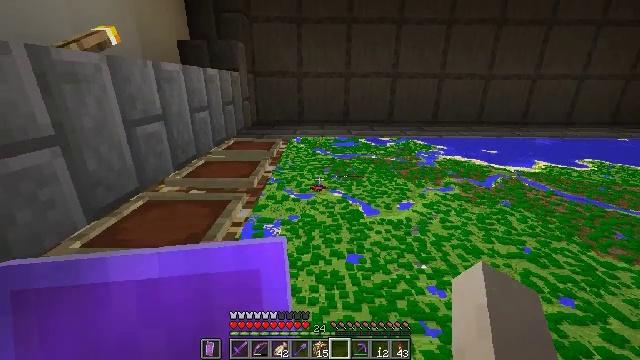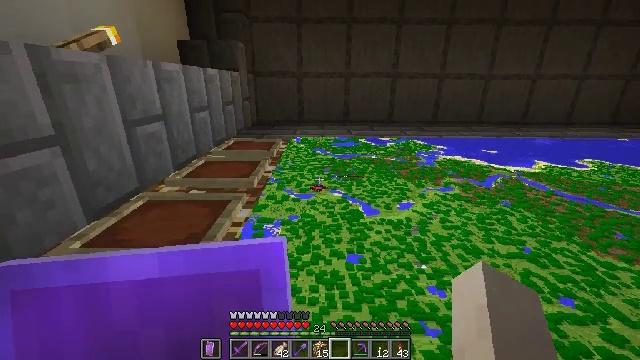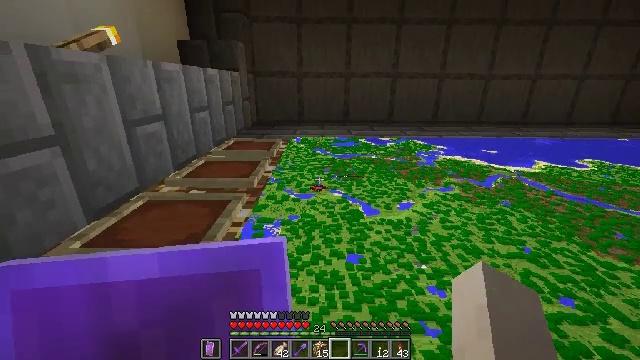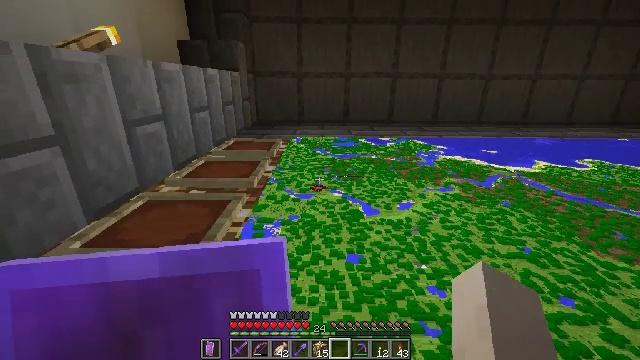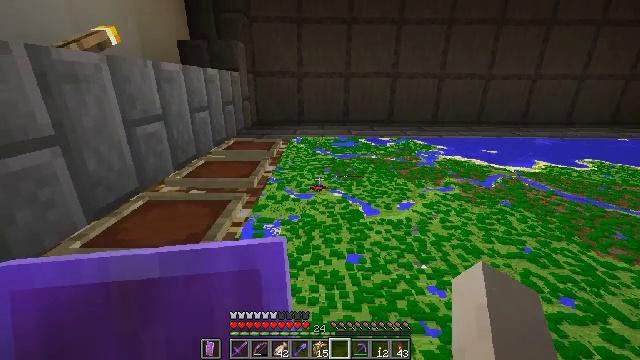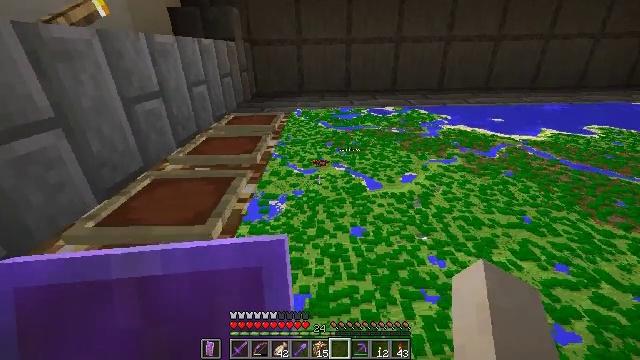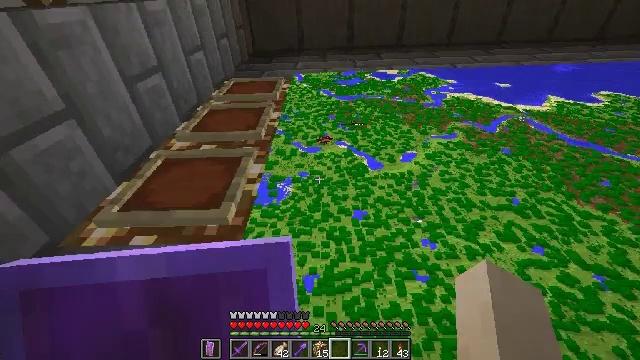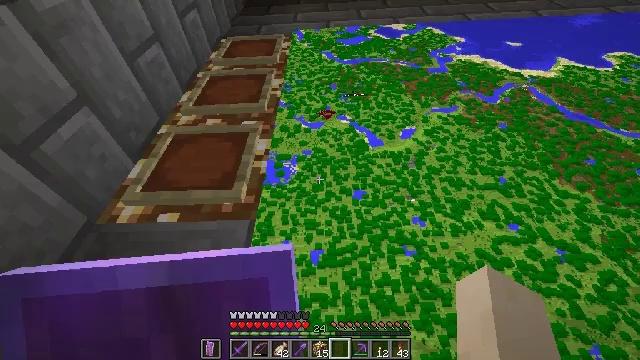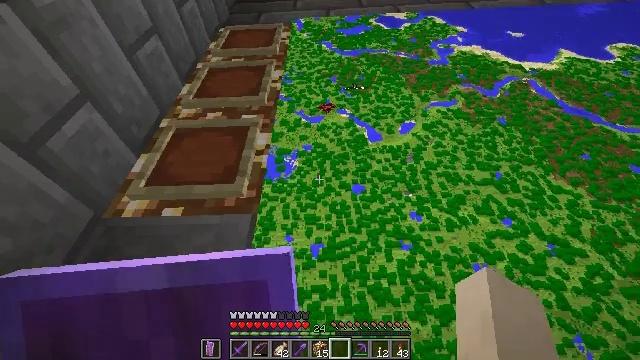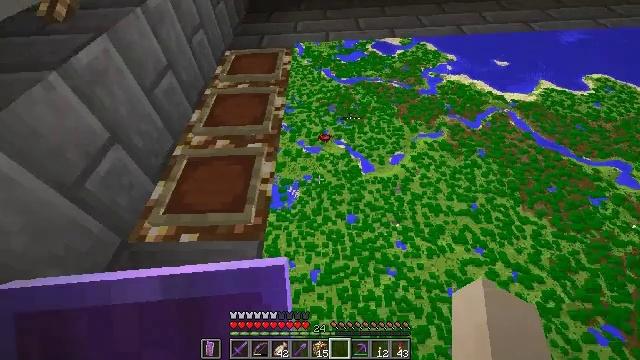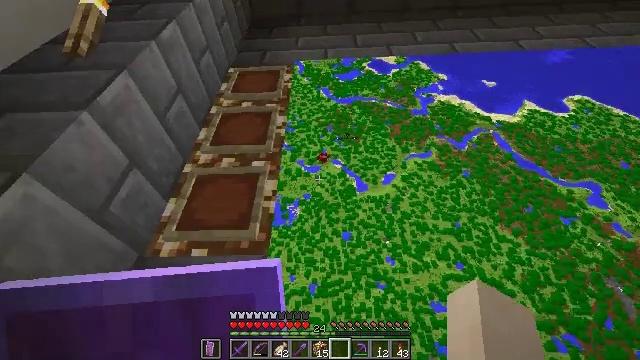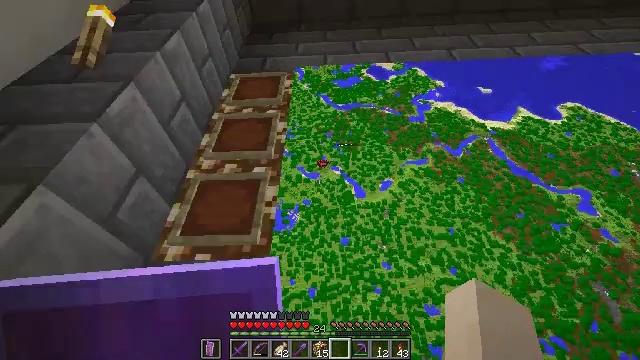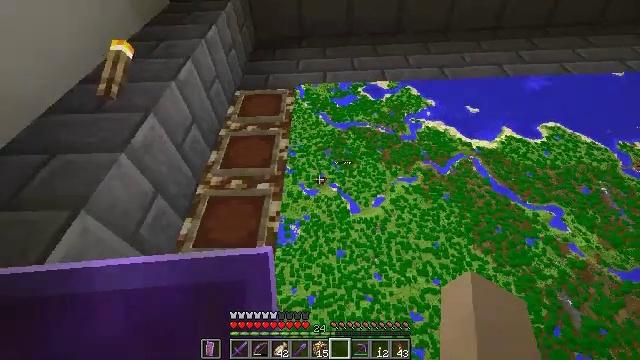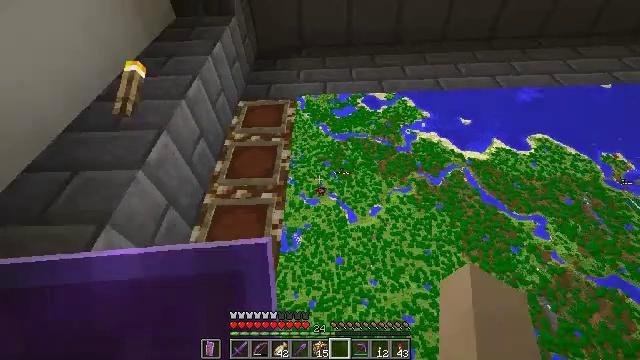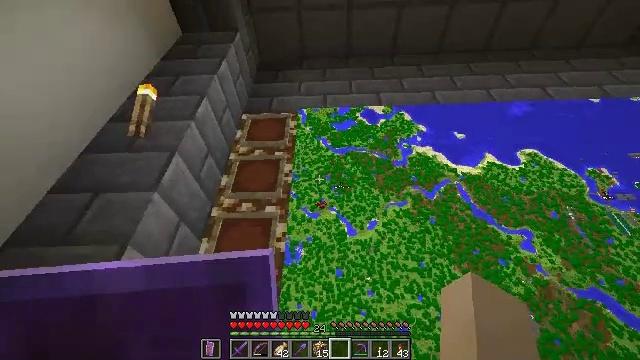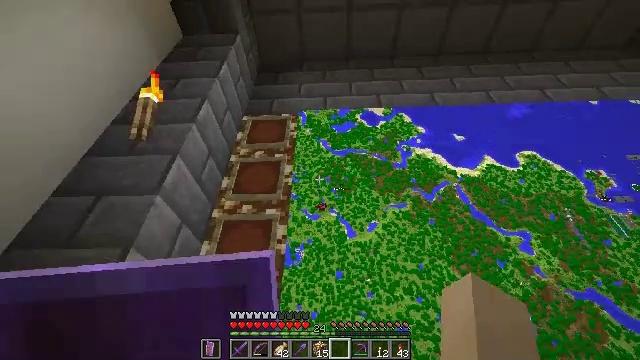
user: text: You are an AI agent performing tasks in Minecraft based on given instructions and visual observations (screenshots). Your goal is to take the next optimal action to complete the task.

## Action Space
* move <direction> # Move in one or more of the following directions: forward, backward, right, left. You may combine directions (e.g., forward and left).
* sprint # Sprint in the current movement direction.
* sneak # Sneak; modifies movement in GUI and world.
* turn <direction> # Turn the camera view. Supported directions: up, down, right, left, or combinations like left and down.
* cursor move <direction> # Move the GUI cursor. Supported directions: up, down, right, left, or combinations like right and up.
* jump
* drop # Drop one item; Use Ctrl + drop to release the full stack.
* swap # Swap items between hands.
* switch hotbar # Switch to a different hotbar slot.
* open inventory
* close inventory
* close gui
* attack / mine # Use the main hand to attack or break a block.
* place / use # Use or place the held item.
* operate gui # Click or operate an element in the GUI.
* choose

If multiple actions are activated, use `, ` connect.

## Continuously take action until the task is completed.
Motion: motion action
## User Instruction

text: Convert stone into smooth stone using the furnace.
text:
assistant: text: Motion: no_op
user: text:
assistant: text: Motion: no_op
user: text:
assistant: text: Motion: no_op
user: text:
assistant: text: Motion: no_op
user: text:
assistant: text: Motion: move back, turn left and down
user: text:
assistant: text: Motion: move back, turn down
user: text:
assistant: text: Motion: move back, turn down
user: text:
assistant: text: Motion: move back, turn down
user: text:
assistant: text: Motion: move back
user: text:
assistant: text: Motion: move back
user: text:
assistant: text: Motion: move back
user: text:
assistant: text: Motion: move back
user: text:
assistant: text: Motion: move back
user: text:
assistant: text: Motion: move back
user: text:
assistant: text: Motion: move back
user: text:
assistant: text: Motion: move back, turn down
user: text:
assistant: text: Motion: move back, turn down
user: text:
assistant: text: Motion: move back, turn down
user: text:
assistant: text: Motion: move back, turn down
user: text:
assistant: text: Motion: move back, turn down
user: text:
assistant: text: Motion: move back, turn right and down
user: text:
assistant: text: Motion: move back, turn down
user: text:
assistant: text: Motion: move back, turn down
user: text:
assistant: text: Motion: move back
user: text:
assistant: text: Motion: no_op
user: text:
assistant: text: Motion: no_op
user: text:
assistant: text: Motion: no_op
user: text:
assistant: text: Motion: no_op
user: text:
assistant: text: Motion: no_op
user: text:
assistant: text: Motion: no_op